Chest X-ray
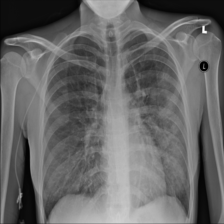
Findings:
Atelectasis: negative
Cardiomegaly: negative
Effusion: negative
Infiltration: positive
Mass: negative
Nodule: negative
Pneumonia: negative
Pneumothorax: negative
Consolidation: negative
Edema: negative
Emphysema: negative
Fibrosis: negative
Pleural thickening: negative
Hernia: negative